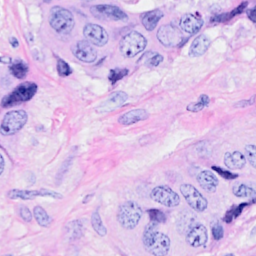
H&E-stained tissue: Breast